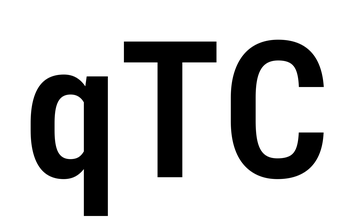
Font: Roboto_Condensed_SemiBold